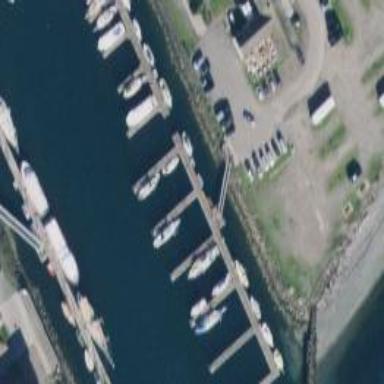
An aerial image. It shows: Pier with mooring facilities.